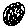
Label: moon